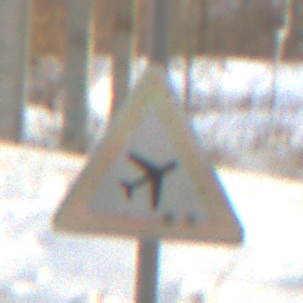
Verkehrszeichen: FlugbetriebLinks
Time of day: MorningAfternoon
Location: Roofed (Suburban)
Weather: PartlyCloudy
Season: Winter
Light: Natural